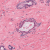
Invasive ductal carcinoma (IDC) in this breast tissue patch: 0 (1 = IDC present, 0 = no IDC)